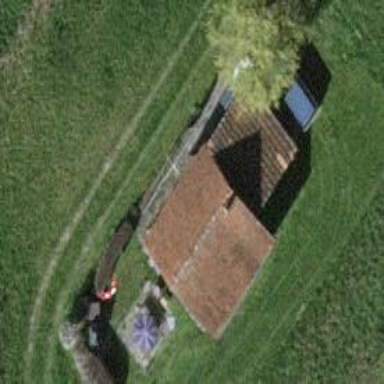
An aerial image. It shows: Cabin.